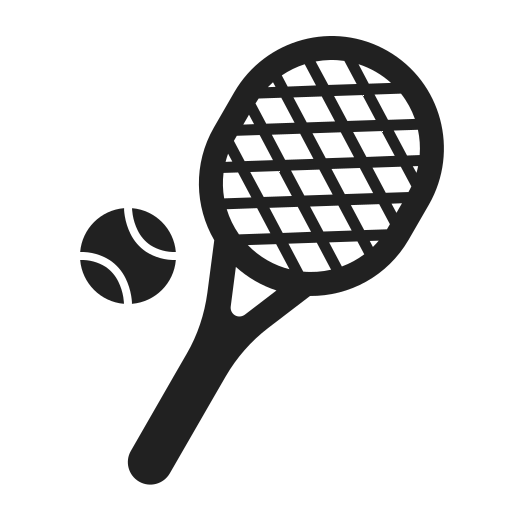
tennis high contrast